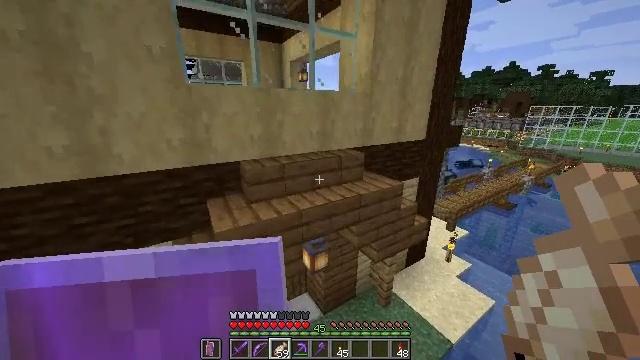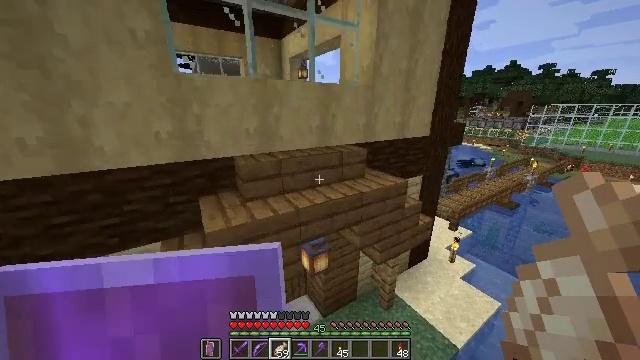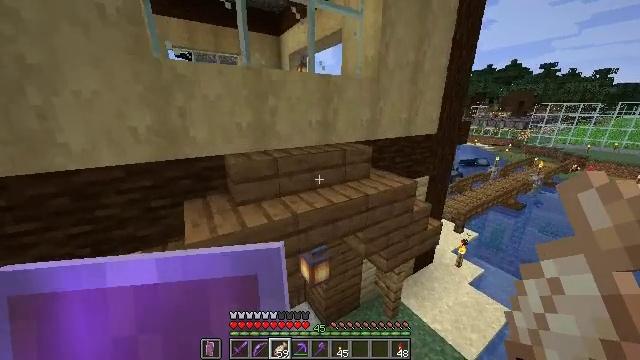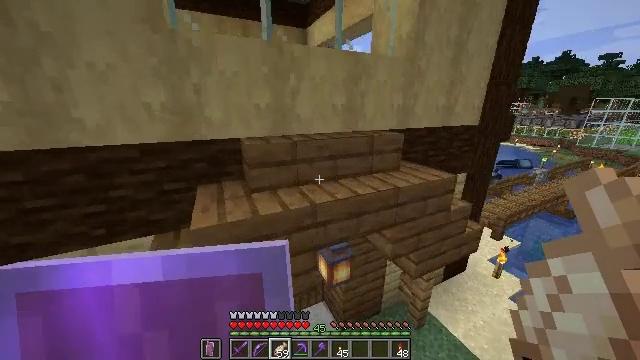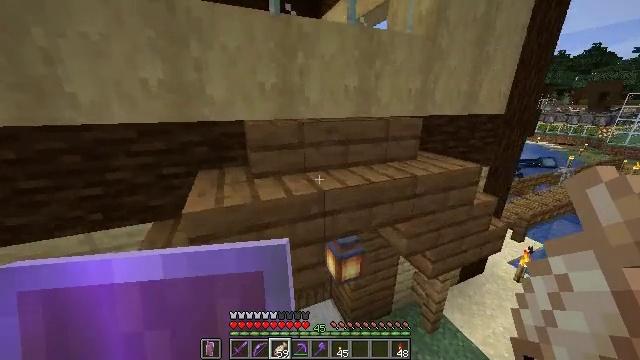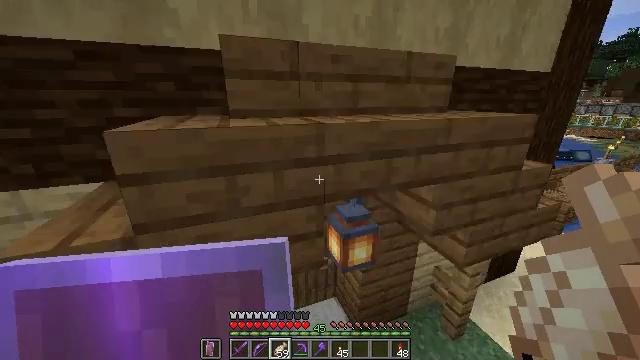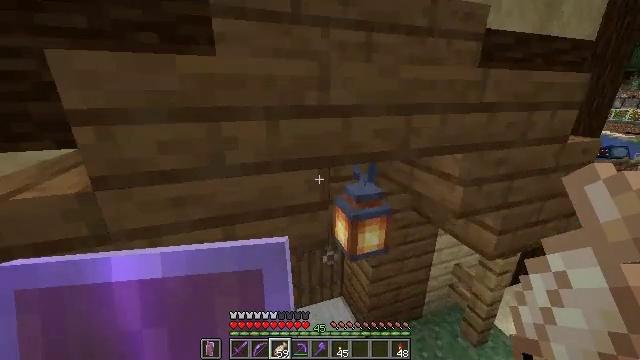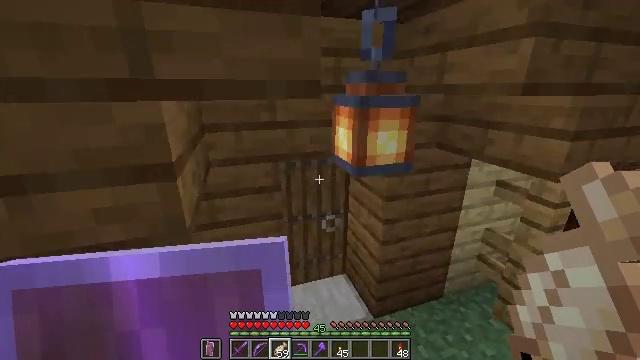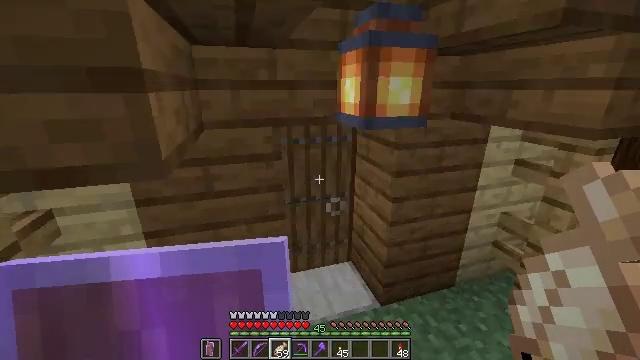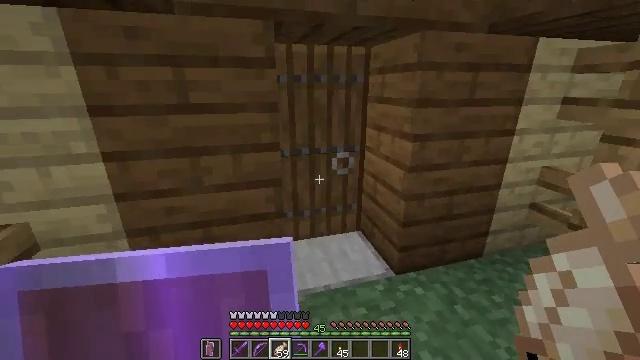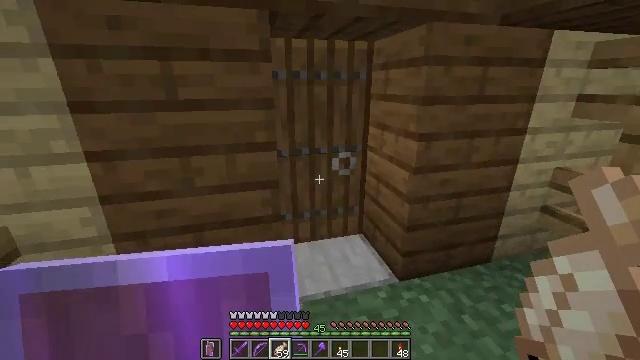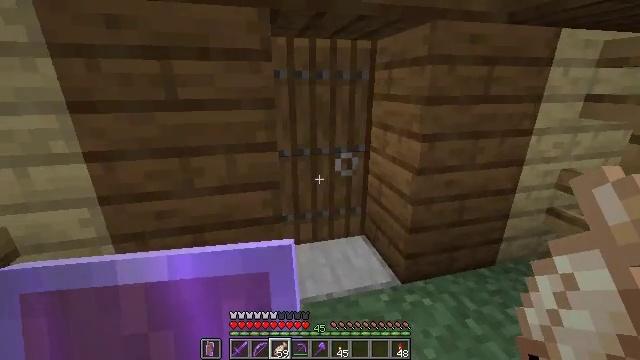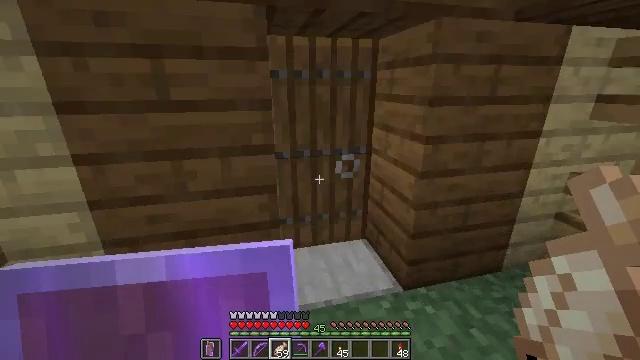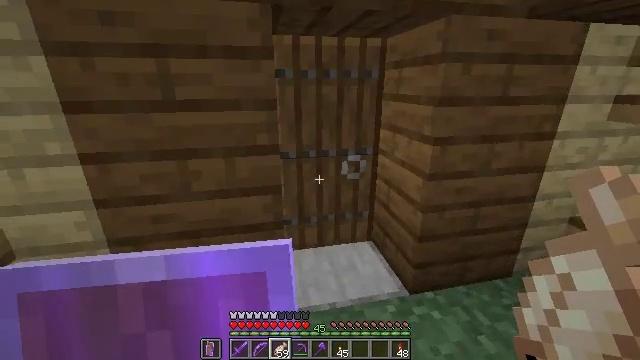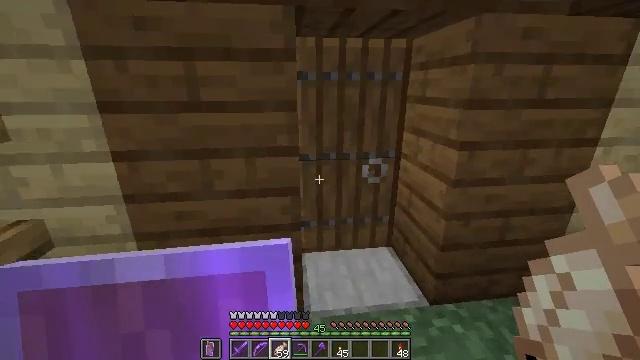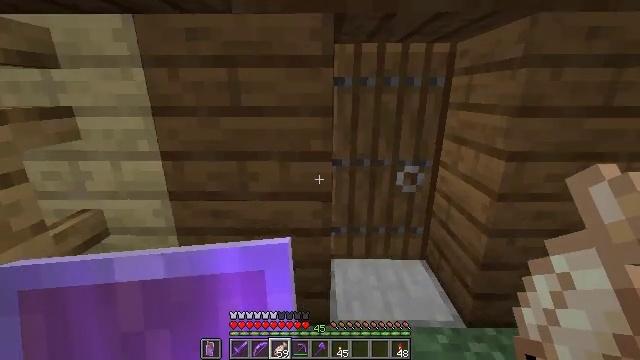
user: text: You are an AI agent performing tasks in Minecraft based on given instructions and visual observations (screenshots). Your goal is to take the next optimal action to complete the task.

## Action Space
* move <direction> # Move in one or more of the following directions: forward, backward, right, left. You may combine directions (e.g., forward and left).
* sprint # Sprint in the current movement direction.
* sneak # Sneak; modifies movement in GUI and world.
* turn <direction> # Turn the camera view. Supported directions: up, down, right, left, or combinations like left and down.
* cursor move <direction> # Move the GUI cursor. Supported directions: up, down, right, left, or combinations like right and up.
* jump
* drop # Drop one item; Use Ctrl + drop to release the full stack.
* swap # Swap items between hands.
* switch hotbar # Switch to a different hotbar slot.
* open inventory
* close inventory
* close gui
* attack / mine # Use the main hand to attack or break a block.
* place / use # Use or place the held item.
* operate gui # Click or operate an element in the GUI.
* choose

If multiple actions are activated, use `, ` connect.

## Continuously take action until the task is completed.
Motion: motion action
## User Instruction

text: Mine the cartography table.
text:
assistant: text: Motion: move forward, sprint
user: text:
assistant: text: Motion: move forward, sprint
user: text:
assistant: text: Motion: move forward, turn left
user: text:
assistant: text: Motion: turn left
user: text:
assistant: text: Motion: turn left
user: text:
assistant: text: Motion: turn left
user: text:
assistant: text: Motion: no_op
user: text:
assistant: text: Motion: turn left
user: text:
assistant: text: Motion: turn left
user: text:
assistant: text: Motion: no_op
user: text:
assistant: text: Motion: no_op
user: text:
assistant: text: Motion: no_op
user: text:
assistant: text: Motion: turn left
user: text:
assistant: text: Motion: turn left
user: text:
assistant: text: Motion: turn left and up
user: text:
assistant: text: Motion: turn left
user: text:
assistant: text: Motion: move forward
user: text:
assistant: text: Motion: move forward
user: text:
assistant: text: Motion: move forward and move right, turn right
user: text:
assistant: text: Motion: move forward and move right, turn right
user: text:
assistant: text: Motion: move forward and move right, turn right
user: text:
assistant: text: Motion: move forward and move right
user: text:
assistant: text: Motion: move forward, use / place
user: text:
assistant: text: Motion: move forward, use / place
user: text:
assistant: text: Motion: move forward, use / place
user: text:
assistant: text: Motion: move forward
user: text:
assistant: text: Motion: move forward
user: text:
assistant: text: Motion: move forward
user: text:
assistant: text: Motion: move forward
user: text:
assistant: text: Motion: move forward